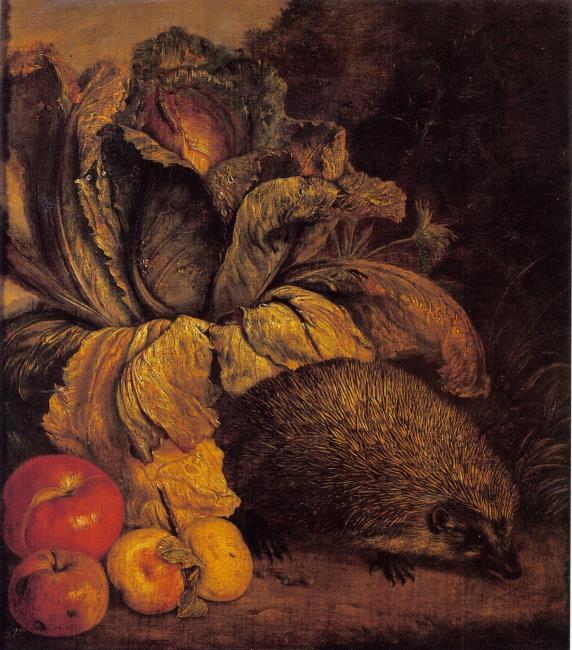
Title: Bosstilleven met een egel, een groene kool en appels aan de voet van een boom
Artist: Philipp Sauerland (II)
Earliest date: 1736
Latest date: 1736
Genre: painting
Keywords: forest still life, hedgehog, green cabbage, apple, tree